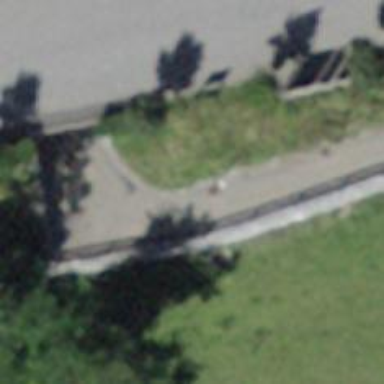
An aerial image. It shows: Retaining wall.